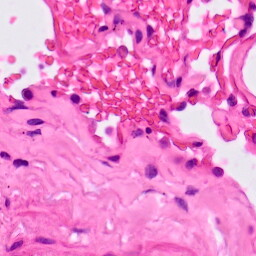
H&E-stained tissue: Lung